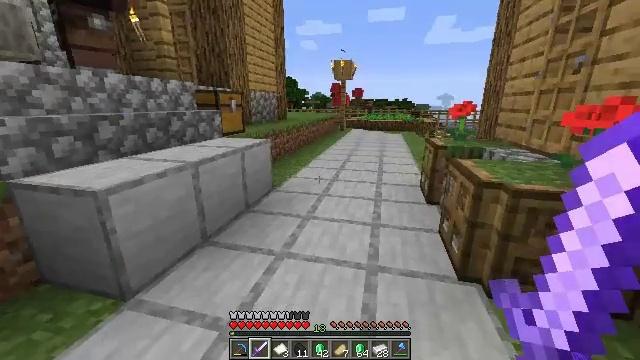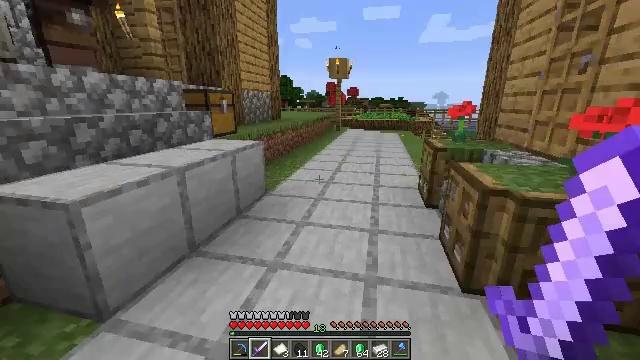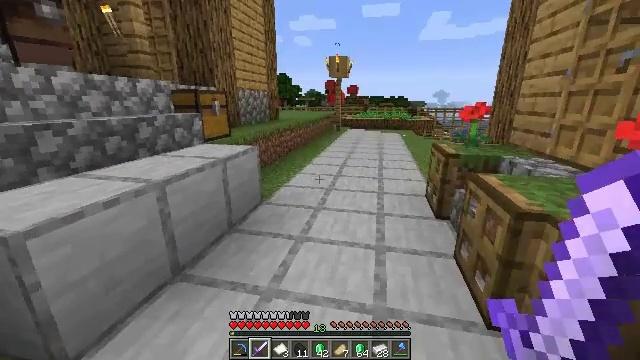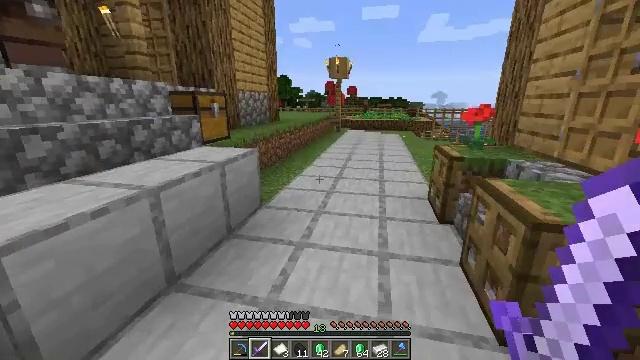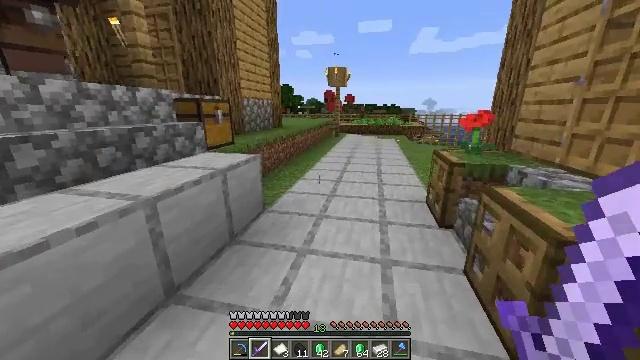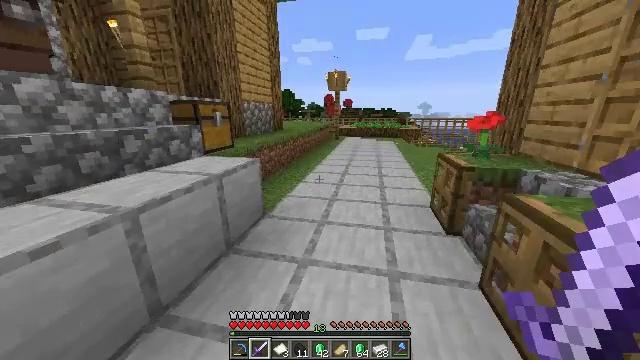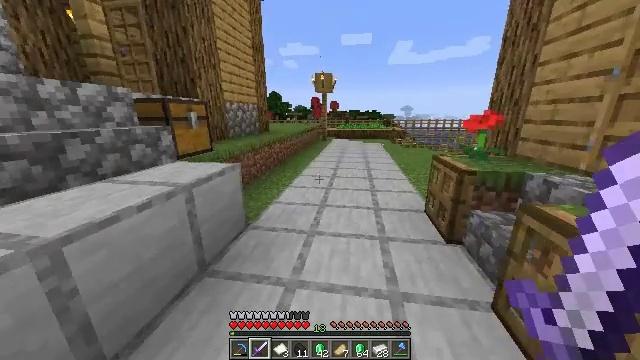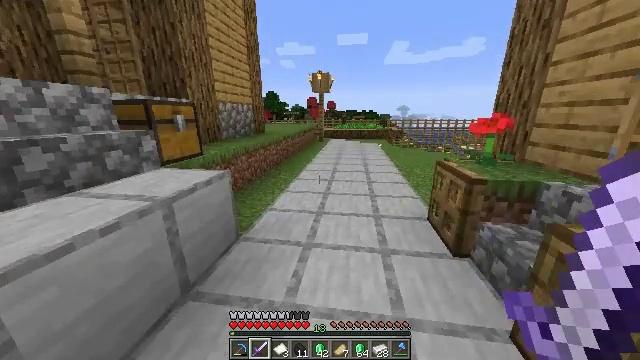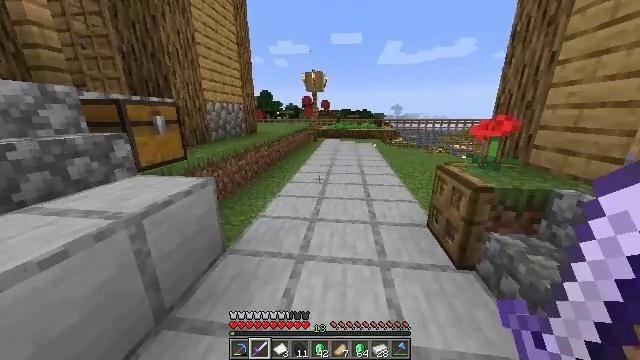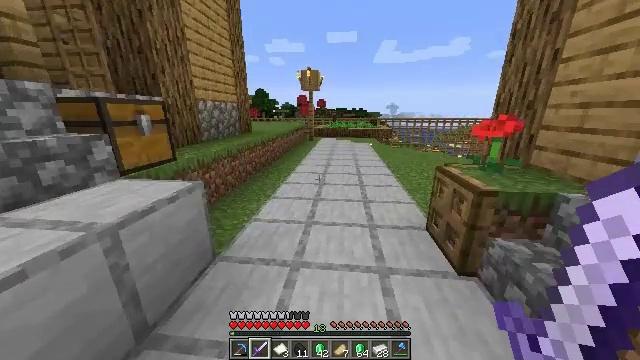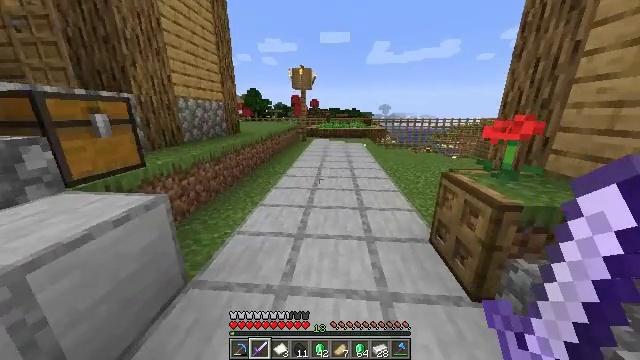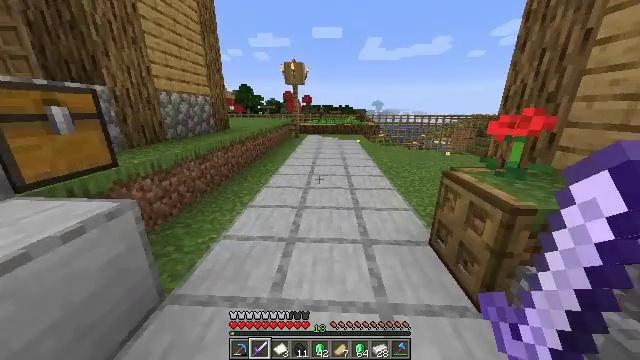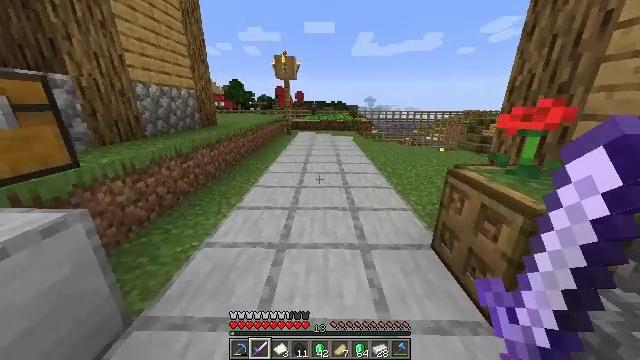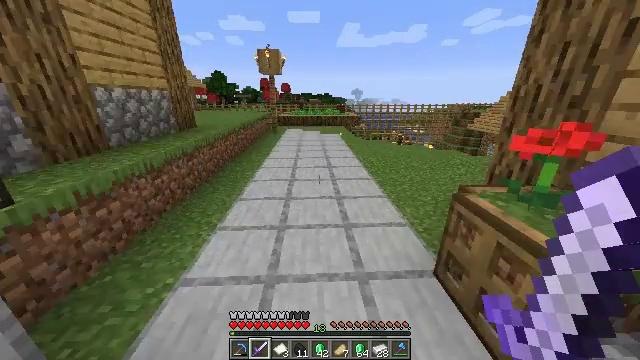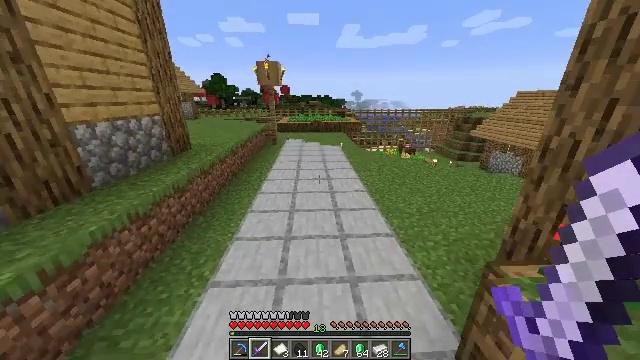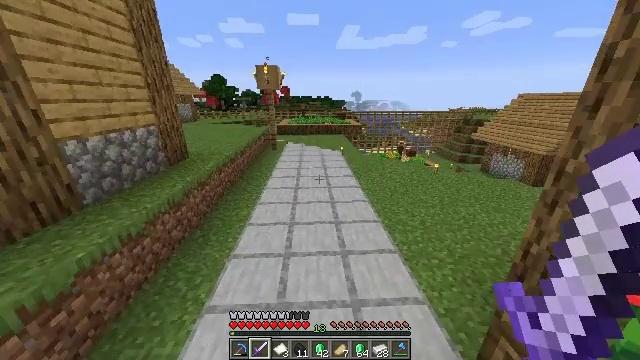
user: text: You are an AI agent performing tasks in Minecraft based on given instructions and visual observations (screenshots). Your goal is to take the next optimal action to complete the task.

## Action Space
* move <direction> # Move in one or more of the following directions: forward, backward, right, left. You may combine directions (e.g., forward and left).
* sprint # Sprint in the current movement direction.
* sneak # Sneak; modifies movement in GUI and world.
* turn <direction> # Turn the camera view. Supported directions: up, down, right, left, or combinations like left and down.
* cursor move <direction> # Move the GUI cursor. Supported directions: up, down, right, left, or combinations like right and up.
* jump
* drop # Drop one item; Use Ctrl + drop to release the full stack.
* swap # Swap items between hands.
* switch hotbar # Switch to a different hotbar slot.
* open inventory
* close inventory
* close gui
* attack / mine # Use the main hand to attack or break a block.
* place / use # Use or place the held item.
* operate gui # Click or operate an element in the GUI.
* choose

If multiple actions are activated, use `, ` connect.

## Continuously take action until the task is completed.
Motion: motion action
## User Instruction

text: Dig up carrots from the soil.
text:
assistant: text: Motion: move forward, sprint, turn right
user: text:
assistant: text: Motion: move forward, sprint
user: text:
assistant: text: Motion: move forward, sprint
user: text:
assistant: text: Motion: move forward
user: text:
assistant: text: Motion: move forward
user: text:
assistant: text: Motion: move forward, sprint, turn right
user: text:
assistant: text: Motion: move forward, sprint
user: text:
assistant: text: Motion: move forward, sprint, turn right
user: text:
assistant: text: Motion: move forward, sprint, turn right
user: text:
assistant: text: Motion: move forward, turn right
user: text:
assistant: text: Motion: move forward, turn right and down
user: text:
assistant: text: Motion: move forward, turn right and down
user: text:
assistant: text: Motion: move forward, turn right and down, jump
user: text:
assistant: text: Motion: move forward, jump
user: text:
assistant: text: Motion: move forward, jump
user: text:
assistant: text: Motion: move forward, jump
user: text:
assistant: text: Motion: move forward, jump
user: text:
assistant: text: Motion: move forward, jump
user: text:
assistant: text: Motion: move forward, jump
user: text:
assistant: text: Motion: move forward, jump
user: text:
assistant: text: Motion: move forward, jump
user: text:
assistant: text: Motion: move forward, jump
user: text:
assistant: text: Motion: move forward, jump
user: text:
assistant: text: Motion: move forward, jump
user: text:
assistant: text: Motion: move forward, jump
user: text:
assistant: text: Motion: move forward, sprint, jump
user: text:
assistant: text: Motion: move forward, sprint, jump
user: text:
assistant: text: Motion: move forward, sprint, jump
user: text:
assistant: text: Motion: move forward, sprint, jump
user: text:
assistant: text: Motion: move forward, sprint, jump